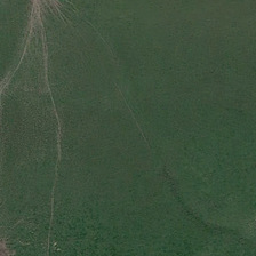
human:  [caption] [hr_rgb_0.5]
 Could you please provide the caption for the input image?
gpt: many moss green grass on the meadow in it .

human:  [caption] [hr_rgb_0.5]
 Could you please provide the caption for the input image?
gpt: even if many place all have plants but remote place also have no plants .

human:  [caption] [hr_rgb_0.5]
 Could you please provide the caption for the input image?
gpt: is a meadow with spring green plants in it .

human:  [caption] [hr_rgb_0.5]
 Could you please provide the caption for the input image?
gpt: Some brown lines like the little roots on the side of the land.

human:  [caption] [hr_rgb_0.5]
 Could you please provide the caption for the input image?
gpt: Some of the brown lines are like small roots on the edge of land.